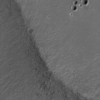
Label: not_dusty